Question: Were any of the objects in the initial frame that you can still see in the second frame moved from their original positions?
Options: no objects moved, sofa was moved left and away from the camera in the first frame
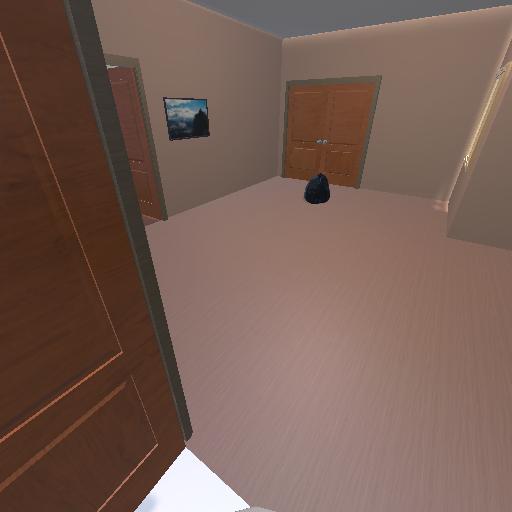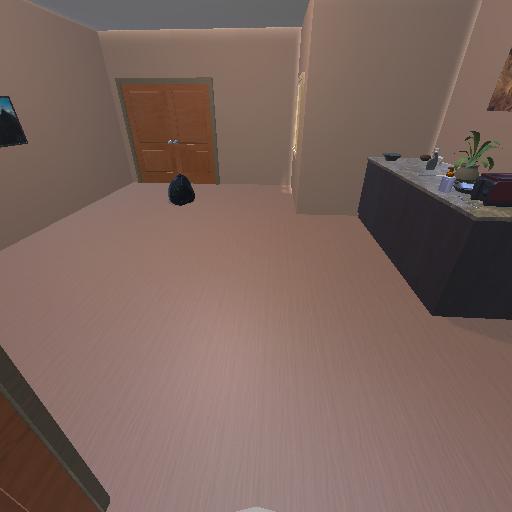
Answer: no objects moved